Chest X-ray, PA view. Patient: 28 years old, sex F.
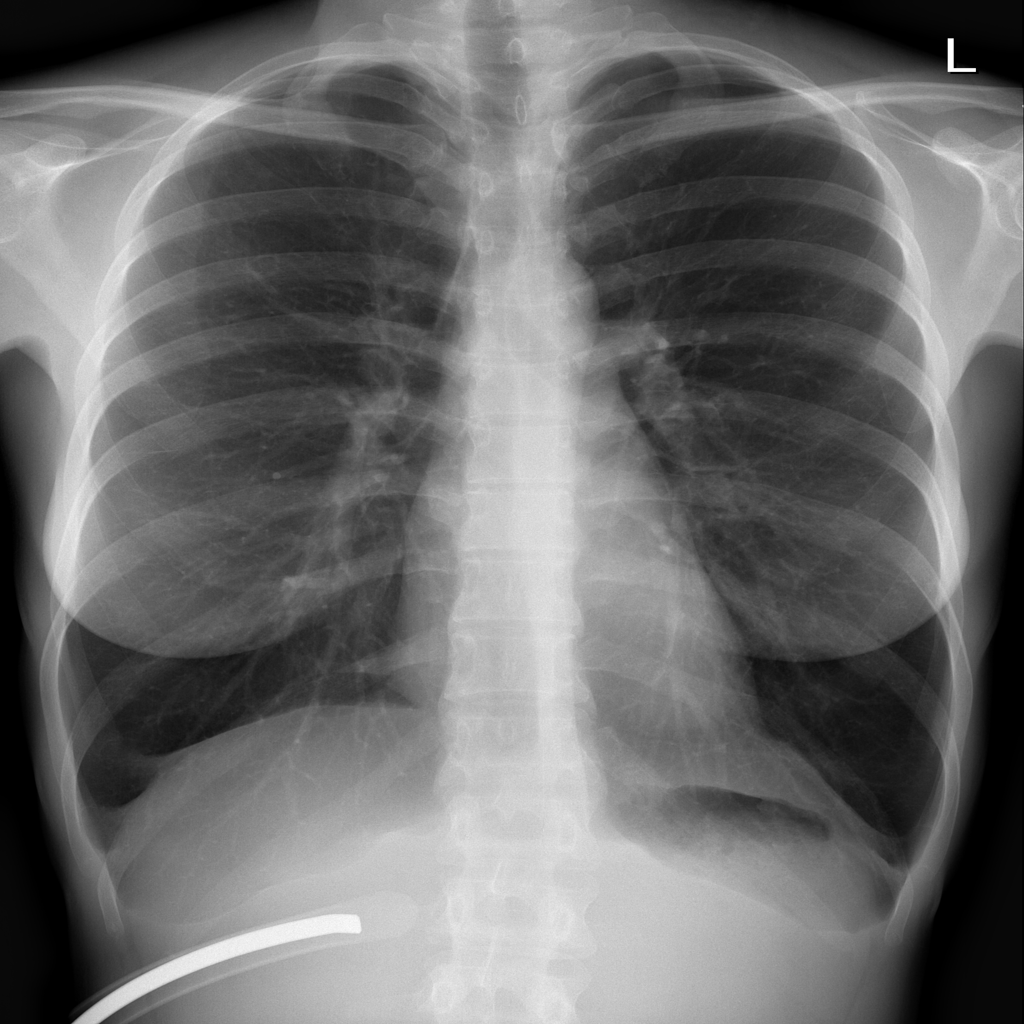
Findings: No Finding